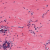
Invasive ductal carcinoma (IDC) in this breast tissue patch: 0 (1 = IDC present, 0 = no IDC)